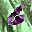
Label: 6